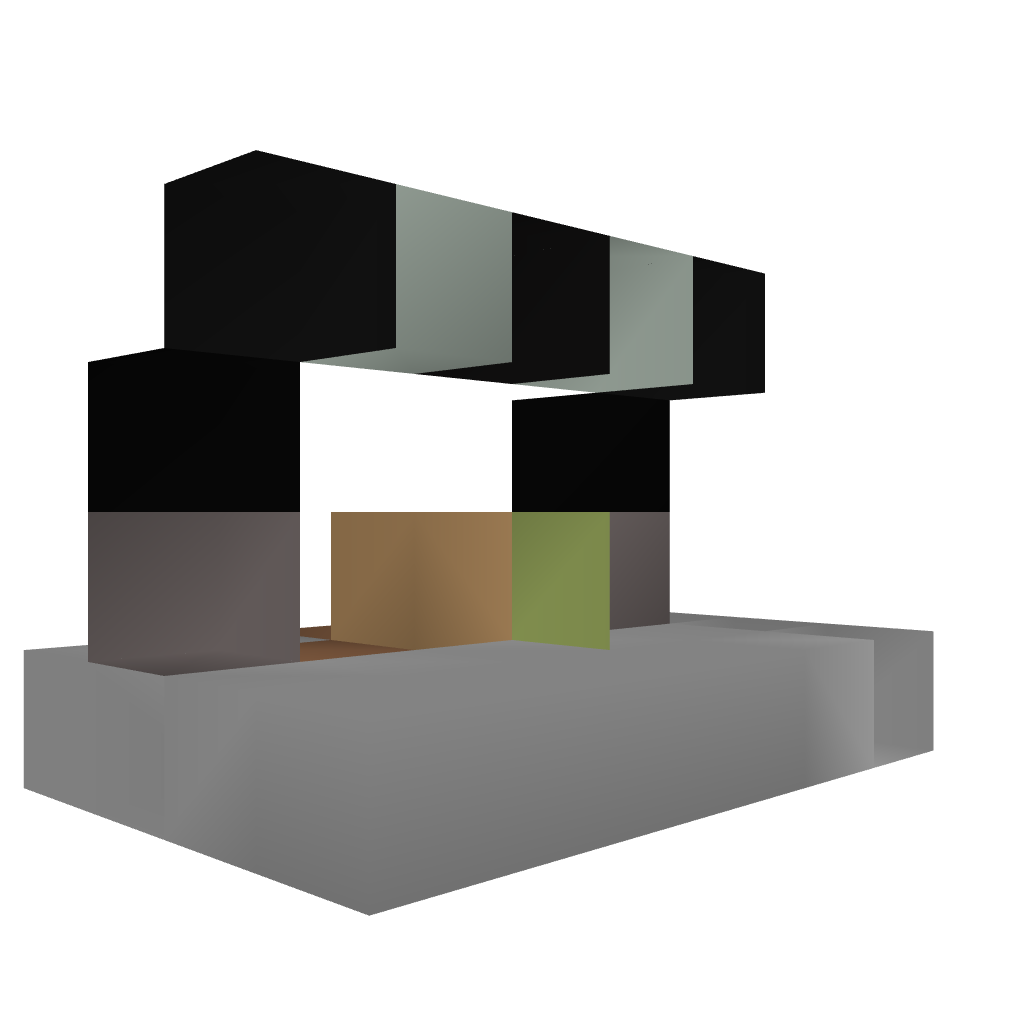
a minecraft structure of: BlockSwaper